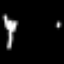
Label: fork